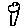
Label: tree